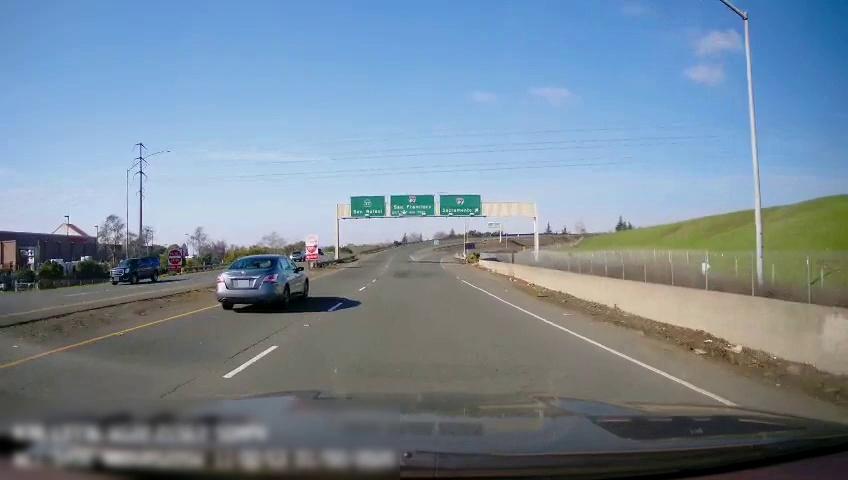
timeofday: Day
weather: Sunny
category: Drivable Space
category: Drivable Space
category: Vehicles | SUV
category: Vehicles | SUV
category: Vehicles | Car
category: Lanes | Current Lane
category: Lanes | Alternate Lane
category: Lanes | Alternate Lane
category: Lanes | Current Lane
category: Lanes | Opposite Lane
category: Lanes | Opposite Lane
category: Traffic | Signs
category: Traffic | Signs
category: Traffic | Signs
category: Traffic | Signs
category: Traffic | Signs
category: Traffic | Signs